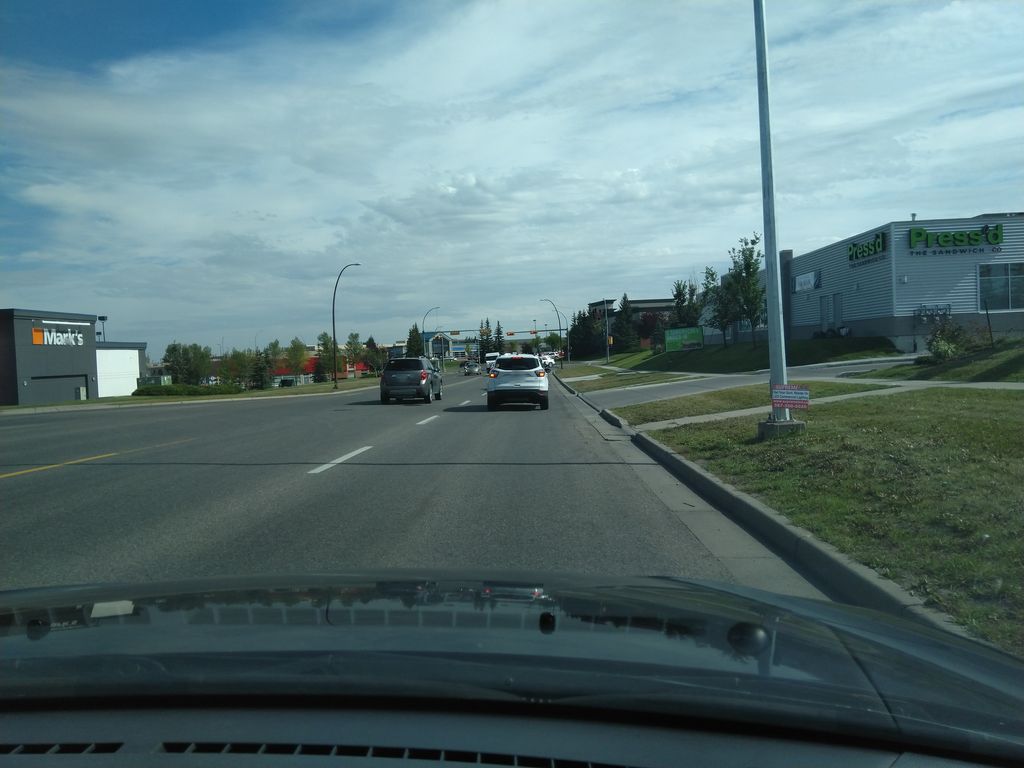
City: calgary